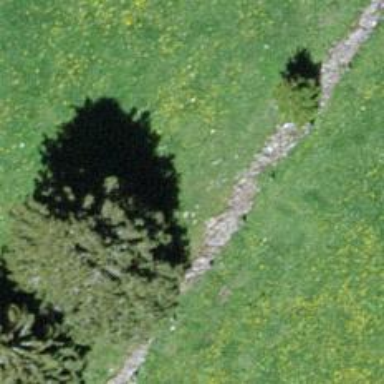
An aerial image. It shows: Needle-leaved tree in its natural environment.